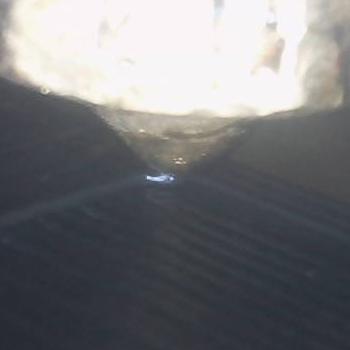
Flow rate: 149%